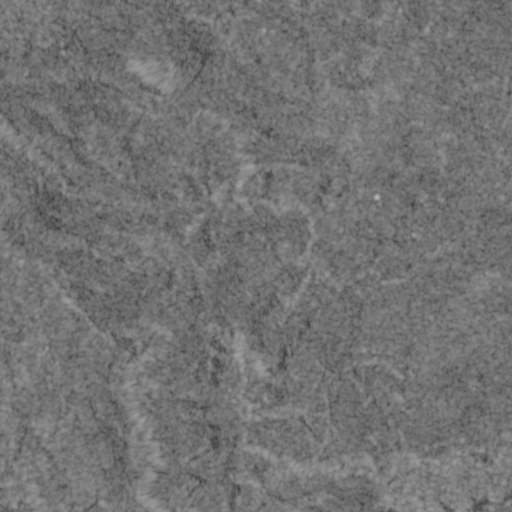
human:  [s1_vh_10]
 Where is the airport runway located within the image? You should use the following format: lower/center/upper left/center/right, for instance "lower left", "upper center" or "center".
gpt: The airport runway is located in the upper left of the image.
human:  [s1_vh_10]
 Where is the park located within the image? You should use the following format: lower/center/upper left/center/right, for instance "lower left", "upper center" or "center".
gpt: The park is located in the lower right of the image.
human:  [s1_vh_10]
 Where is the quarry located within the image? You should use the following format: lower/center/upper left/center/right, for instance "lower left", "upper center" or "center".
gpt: There is no quarry in the image.

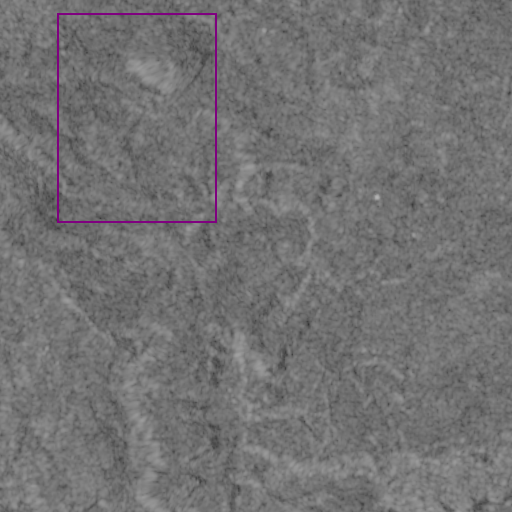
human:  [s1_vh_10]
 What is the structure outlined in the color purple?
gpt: There is no purple outline.
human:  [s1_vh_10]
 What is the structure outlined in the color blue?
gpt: There is no structure outlined in blue.